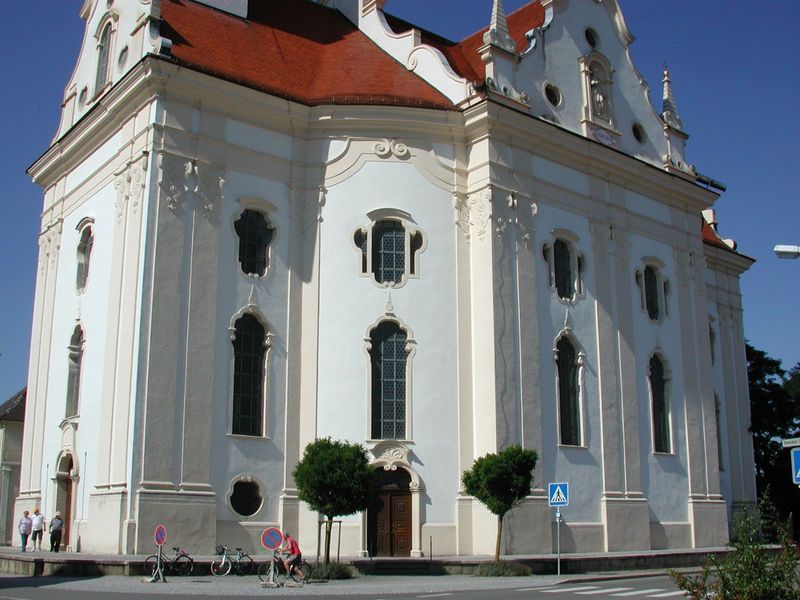
Titel: Steinhausen, Unserer lieben Frau, Pfarrkirche St. Peter und Paul
Künstler: Dominikus Zimmermann
Standort: Steinhausen, Unserer lieben Frau, Pfarrkirche St. Peter und Paul (EU - D - BW)
Schlagwörter: baum, blau, himmel, schatten, weiß, bäume, grün, menschen, fenster, lampe, strasse, tür, dach, gebäude, rot, barock, kirche, sonne, turm, fassade, fischer, giebel, ziegel, pilaster, tor, foto, eingang, schild, gehweg, fahrrad, aussenansicht, portal, aussen, schatteen, halteverbot, zentralbau, fahrräder, zebrastreifen, fahrradfahrer, seitenportal, füssgängerüberweg, zwbrastreifen, fußgöngerüberweg, oberschwäbischer baroc, fesbter, verkehrschilder, steinhausen